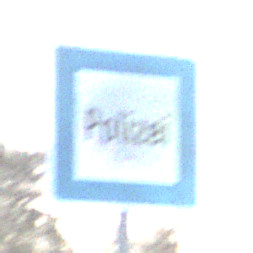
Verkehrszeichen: Polizei
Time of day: SunriseSunset
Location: Outdoor (Nature)
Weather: Clear
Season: Winter
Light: Natural